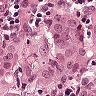
Metastatic tissue present: yes